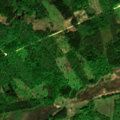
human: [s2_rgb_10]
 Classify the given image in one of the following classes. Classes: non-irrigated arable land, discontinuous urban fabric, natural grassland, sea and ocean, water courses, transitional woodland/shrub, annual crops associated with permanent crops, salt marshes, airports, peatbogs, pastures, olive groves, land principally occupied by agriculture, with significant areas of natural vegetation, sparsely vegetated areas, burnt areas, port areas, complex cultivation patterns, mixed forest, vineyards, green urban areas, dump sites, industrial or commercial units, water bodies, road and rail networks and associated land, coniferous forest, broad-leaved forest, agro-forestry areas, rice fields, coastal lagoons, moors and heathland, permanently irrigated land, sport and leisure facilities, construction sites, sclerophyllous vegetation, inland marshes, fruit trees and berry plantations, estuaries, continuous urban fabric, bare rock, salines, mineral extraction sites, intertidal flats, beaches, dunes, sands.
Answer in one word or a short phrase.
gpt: land principally occupied by agriculture, with significant areas of natural vegetation, broad-leaved forest, mixed forest, transitional woodland/shrub